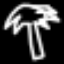
Label: palm tree